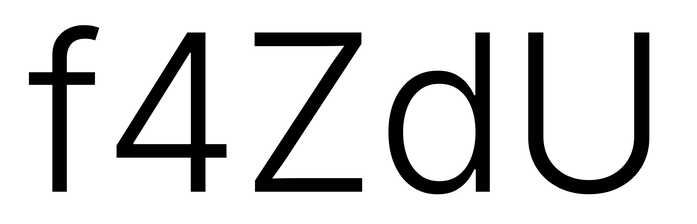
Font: Inter_Light